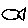
Label: fish